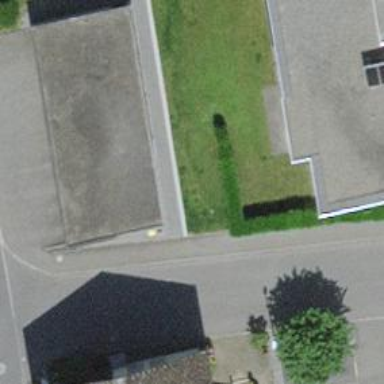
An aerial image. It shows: Post box.